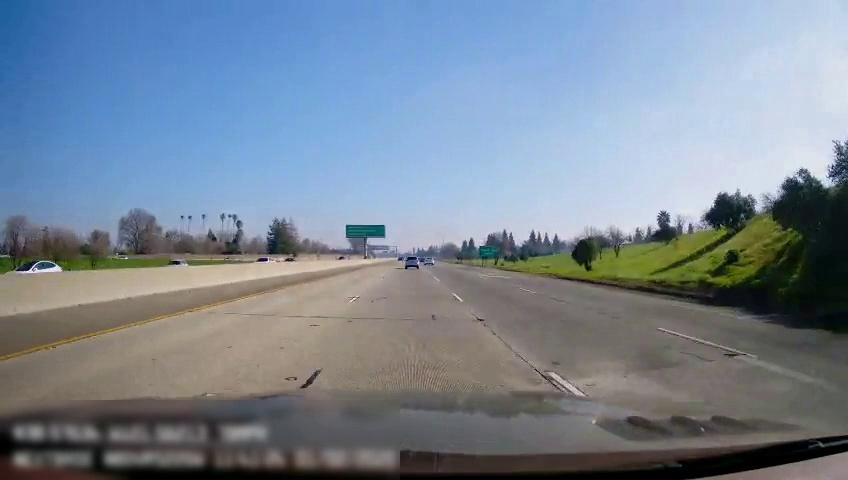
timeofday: Day
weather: Sunny
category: Vehicles | Car
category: Vehicles | Car
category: Vehicles | SUV
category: Drivable Space
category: Vehicles | SUV
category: Vehicles | Car
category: Lanes | Current Lane
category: Lanes | Current Lane
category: Lanes | Current Lane
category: Lanes | Alternate Lane
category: Traffic | Signs
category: Traffic | Signs
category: Traffic | Signs